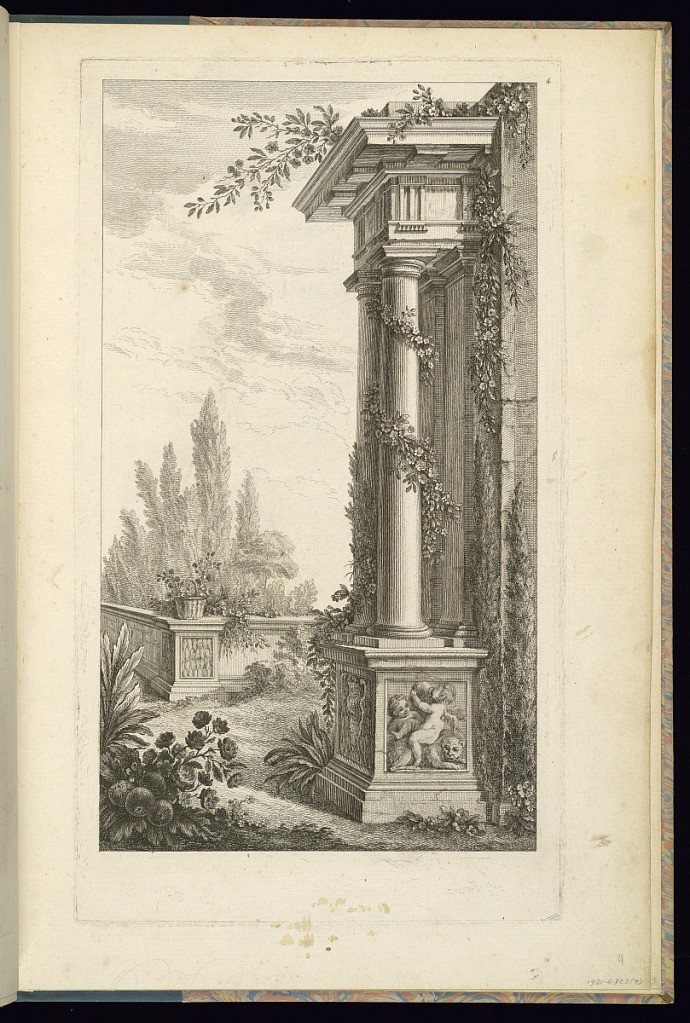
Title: Design for a Fantastical Landscape
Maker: Maurice Jacques, French, ca. 1712–1784
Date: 1756
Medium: Etching and engraving on laid paper
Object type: Print
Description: A design for a fantastical landscape from a suite of six. A garden landscape with a classical building to the right with columns and a frieze, decorated with putti and sprigs of flowers and garlands. To the left, a garden wall with a basket and flowers. In the background trees and clouds and in the foreground foliage, leaves, and flowers. The plate is numbered.